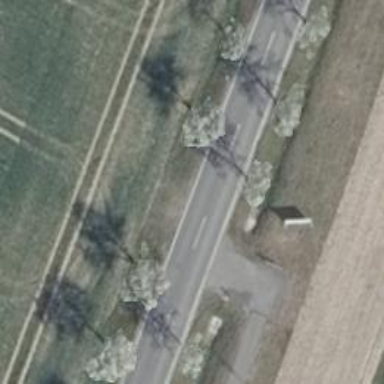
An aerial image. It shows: Row of trees in natural setting.